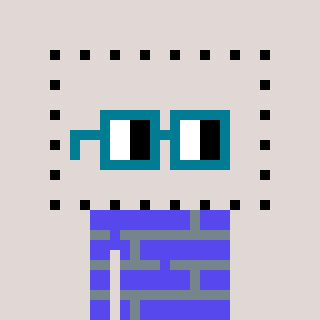
a pixel art character with square dark green glasses, a void-shaped head and a computerblue-colored body on a warm background